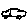
Label: car